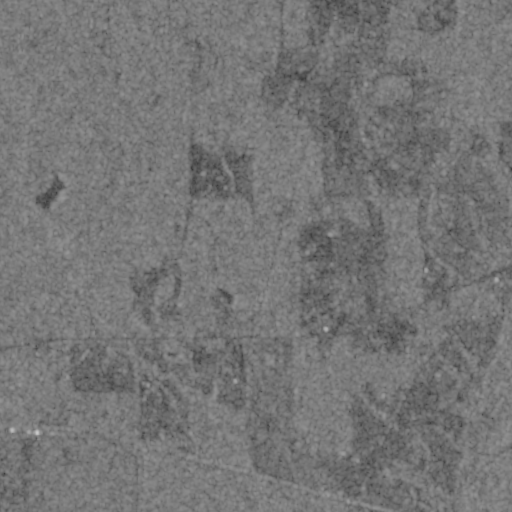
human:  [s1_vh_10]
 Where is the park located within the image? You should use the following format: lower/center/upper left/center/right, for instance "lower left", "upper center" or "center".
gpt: The park is located in the lower right of the image.
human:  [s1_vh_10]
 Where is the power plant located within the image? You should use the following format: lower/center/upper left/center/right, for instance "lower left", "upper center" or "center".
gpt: There is no power plant in the image.

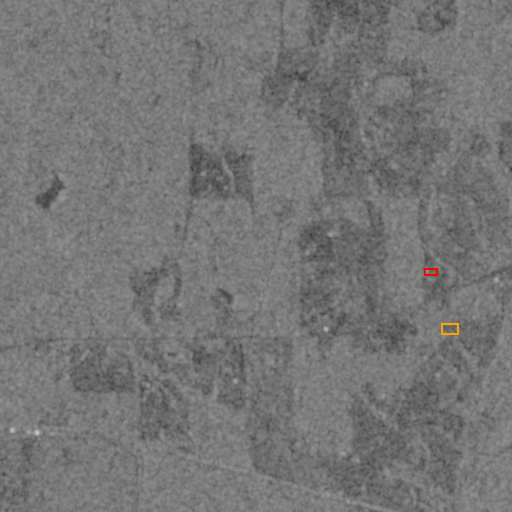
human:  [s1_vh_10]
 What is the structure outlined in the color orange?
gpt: The structure outlined in orange is a park.
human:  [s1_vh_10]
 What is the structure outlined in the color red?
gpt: The structure outlined in red is a building.
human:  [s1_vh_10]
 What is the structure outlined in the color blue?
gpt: There is no blue outline.